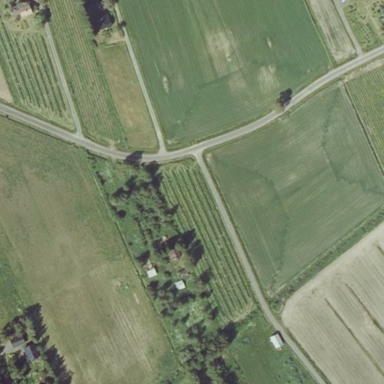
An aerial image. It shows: Orchard.